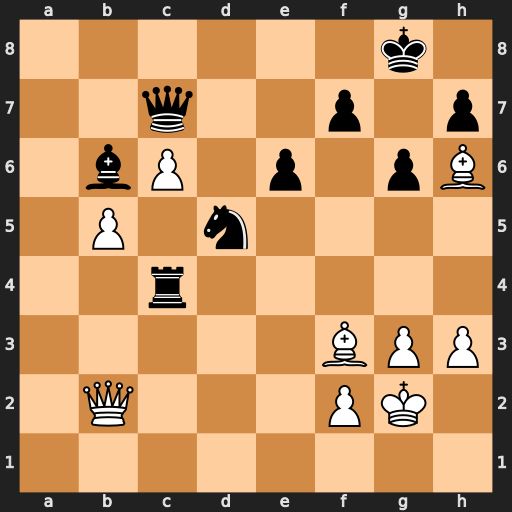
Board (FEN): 6k1/2q2p1p/1bP1p1pB/1P1n4/2r5/5BPP/1Q3PK1/8
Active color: w
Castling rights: -
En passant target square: -
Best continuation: Qg7#